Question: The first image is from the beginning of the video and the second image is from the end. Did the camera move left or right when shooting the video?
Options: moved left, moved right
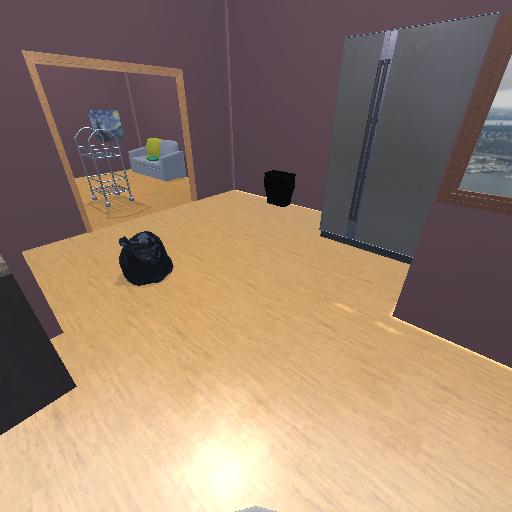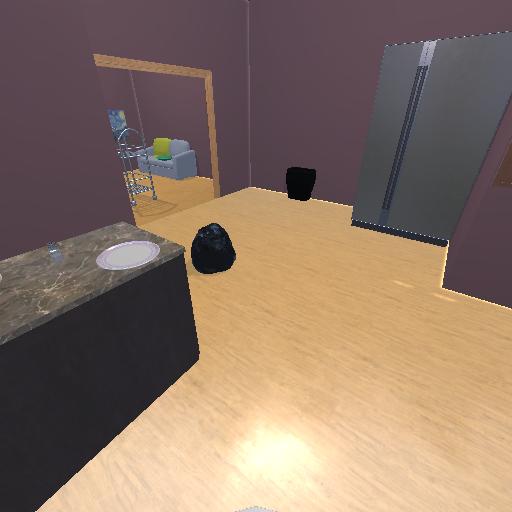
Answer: moved left